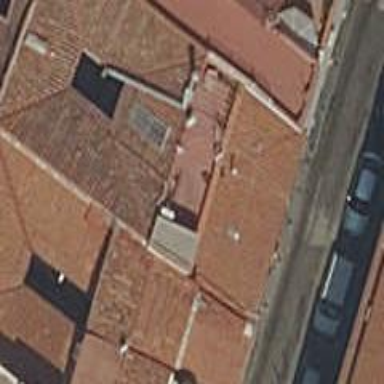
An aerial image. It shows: Restaurant.